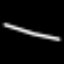
Label: line